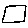
Label: square